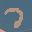
Label: 7